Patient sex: M
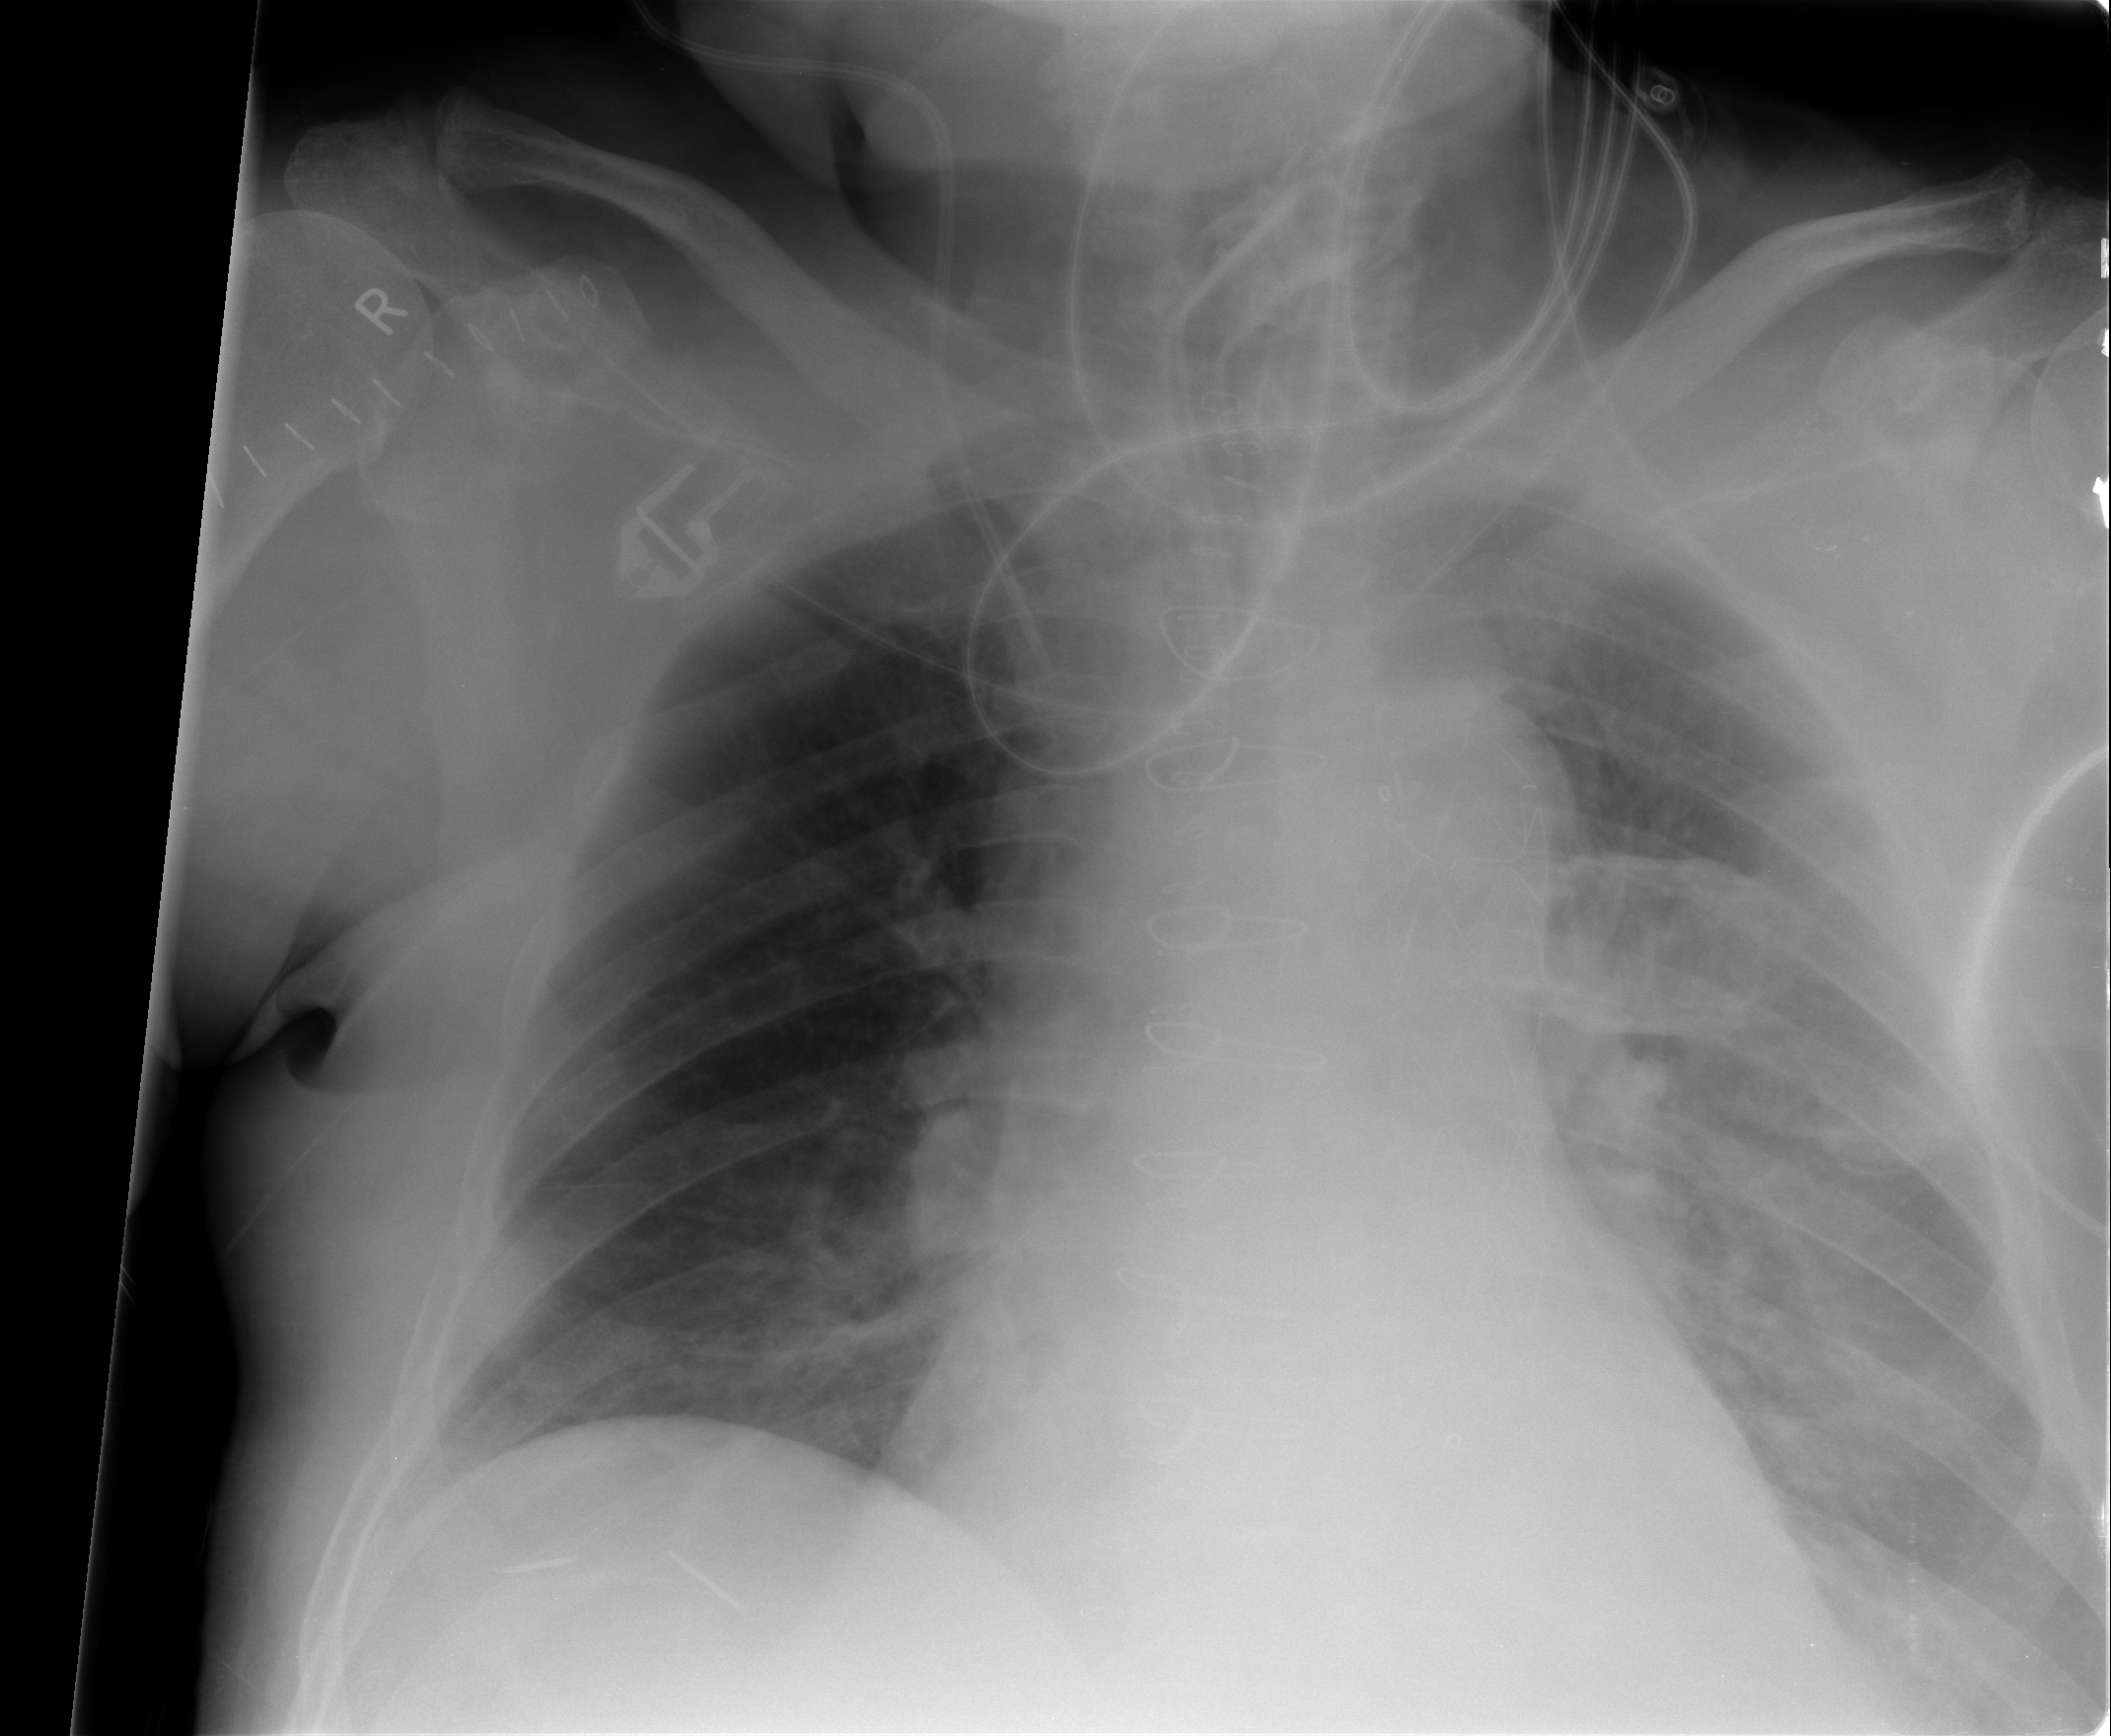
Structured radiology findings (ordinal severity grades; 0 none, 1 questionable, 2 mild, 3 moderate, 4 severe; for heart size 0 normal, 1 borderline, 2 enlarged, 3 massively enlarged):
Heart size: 2
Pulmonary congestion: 1
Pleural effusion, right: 0
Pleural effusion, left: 2
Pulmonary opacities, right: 0
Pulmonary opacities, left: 2
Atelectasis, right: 2
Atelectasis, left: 2